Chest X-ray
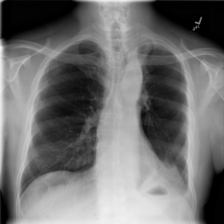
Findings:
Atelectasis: negative
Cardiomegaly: negative
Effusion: negative
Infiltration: negative
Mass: negative
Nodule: negative
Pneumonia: negative
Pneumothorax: negative
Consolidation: negative
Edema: negative
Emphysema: negative
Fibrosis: positive
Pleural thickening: negative
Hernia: negative